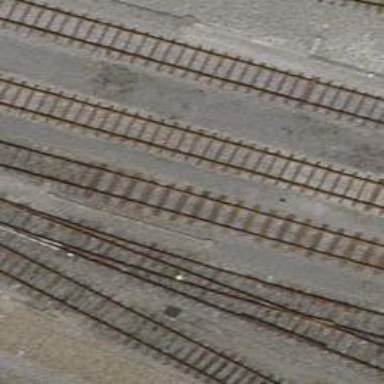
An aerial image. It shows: Railway yard with one track.